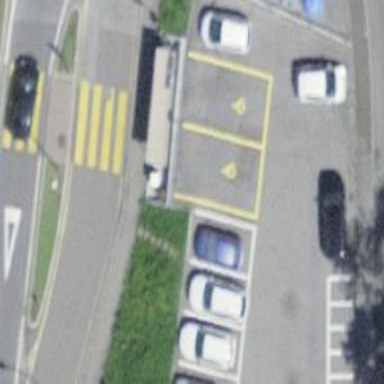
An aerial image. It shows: Bus stop with platform for public transport.